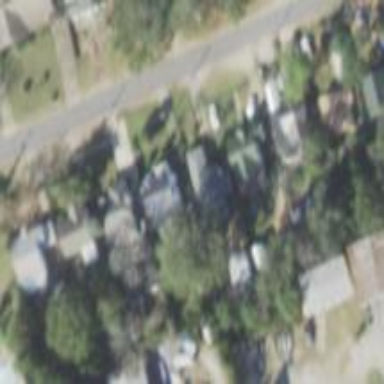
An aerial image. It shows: Residential area consisting of single-family homes.